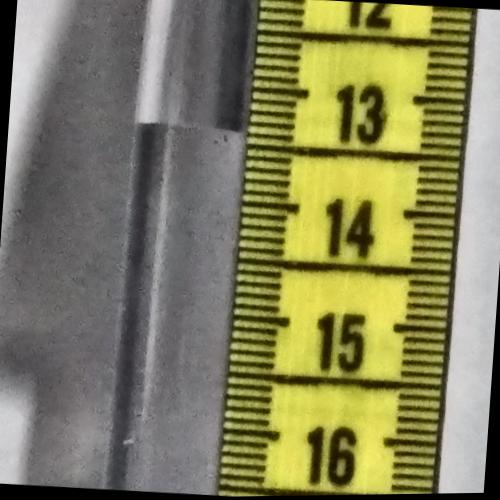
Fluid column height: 13.4 cm